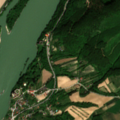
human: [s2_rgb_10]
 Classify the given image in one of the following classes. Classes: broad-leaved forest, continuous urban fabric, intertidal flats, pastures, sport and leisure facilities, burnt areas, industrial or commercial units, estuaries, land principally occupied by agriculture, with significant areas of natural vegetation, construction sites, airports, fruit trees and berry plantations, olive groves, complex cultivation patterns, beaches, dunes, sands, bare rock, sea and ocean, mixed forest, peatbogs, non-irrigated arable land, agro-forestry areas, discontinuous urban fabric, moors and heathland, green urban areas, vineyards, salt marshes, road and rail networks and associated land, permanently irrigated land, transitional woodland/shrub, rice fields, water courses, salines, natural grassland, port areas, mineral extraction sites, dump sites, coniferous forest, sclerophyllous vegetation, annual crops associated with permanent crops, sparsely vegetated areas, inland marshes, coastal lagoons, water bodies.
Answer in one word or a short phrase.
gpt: discontinuous urban fabric, land principally occupied by agriculture, with significant areas of natural vegetation, broad-leaved forest, water courses